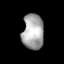
Tissue: lung
Cell type: Endothelial cells
Senescence score: 0.5542
Nuclear area (px): 737
Mean DAPI intensity: 168.342